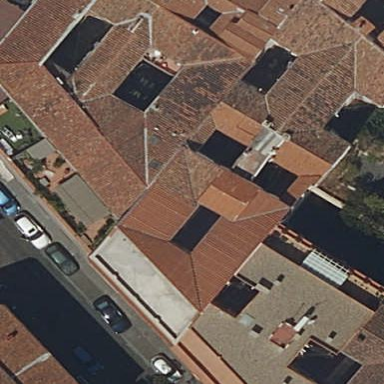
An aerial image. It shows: Building with brown roof.